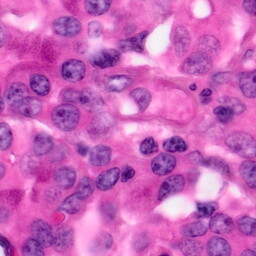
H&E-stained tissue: Pancreatic